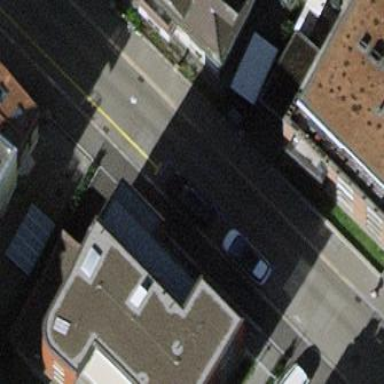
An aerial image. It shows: Parking lane for vehicles.